Chest X-ray:
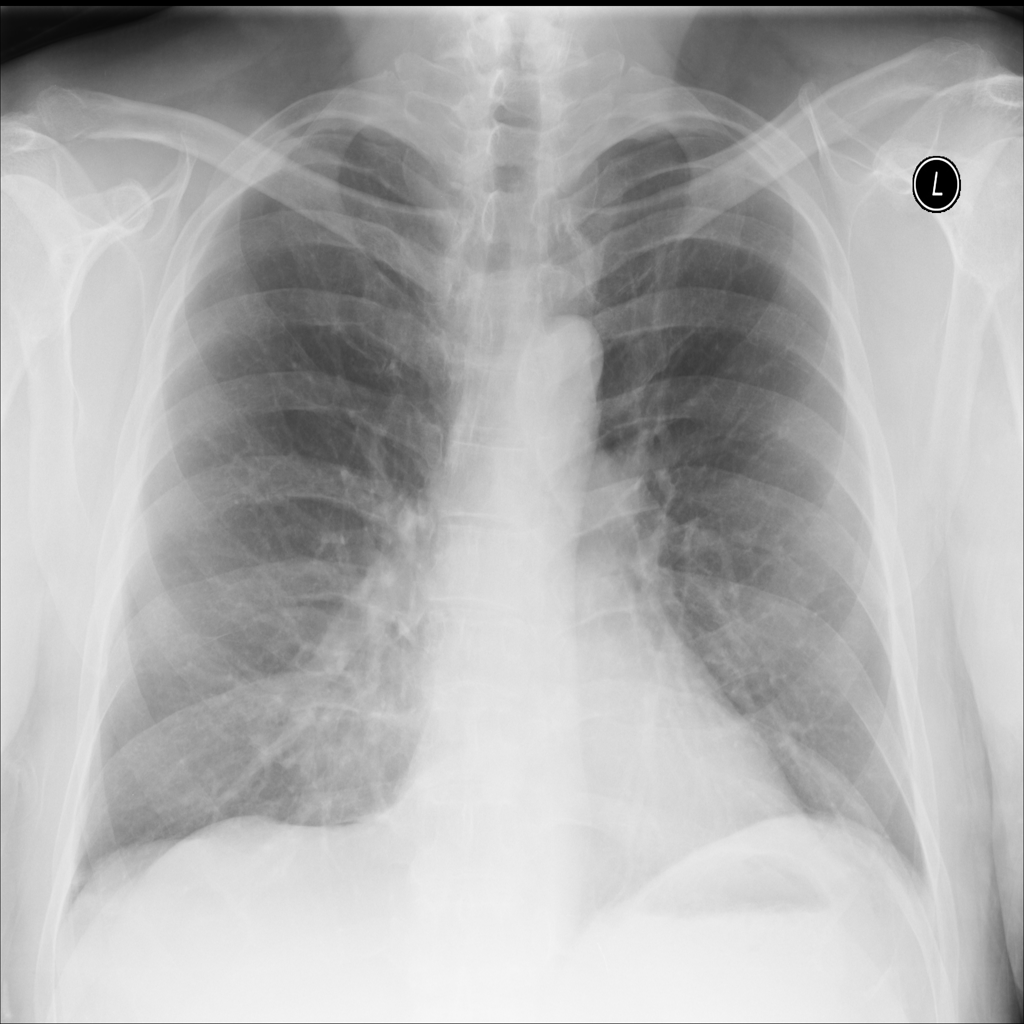
No abnormal finding: yes